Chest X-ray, AP view. Patient: 52 years old, sex M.
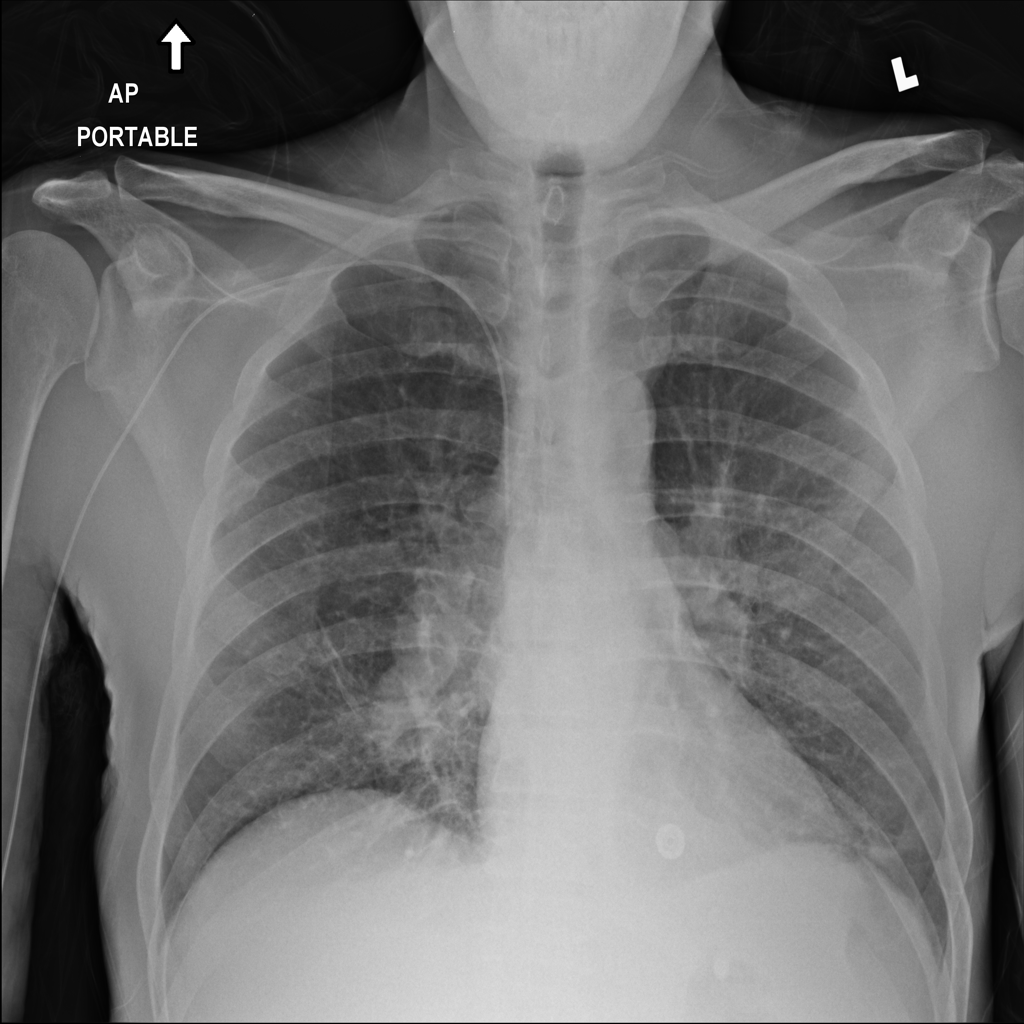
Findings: No Finding